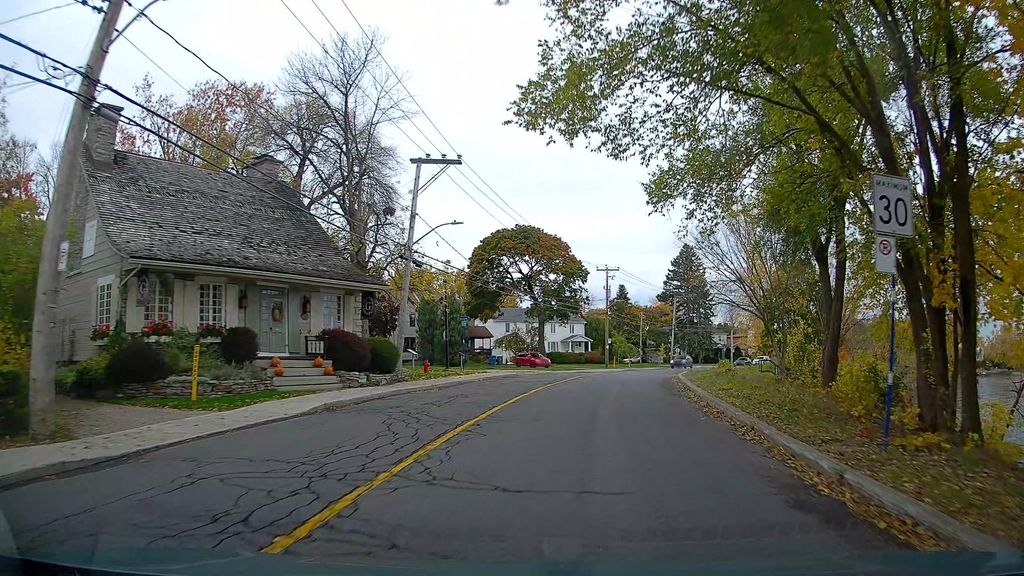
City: montreal